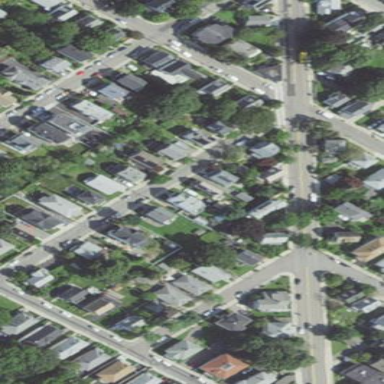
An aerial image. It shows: Sidewalk.